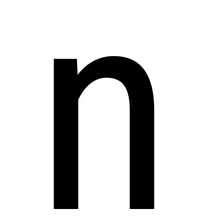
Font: Roboto_Condensed_Regular